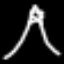
Label: The Eiffel Tower